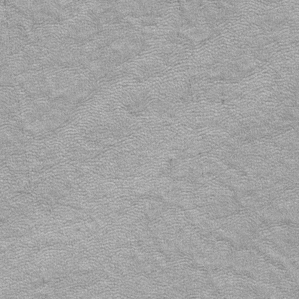
Label: frost